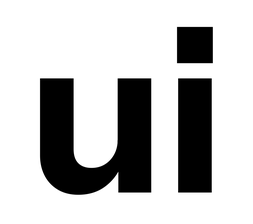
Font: InstrumentSans_Bold